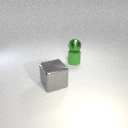
small green rubber cylinder below small green metal sphere